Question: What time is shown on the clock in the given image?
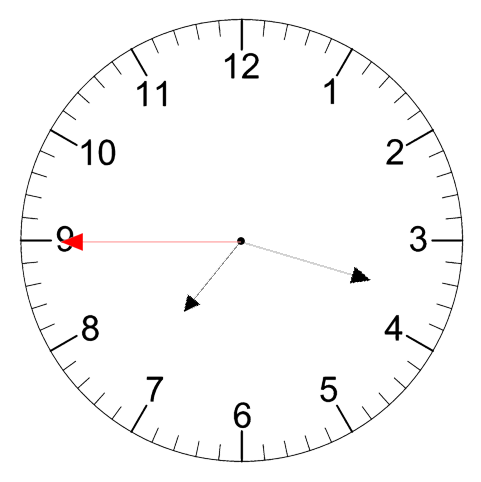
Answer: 07:17:45